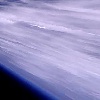
Label: cloud